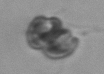
Label: Corymbellus